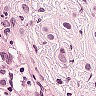
Metastatic tissue present: yes